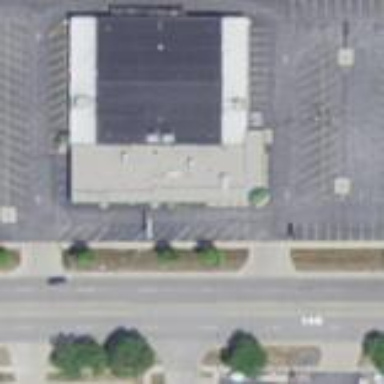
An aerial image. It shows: Building that houses bowling alley.